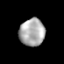
Tissue: prostate
Cell type: T cells
Senescence score: 0.3529
Nuclear area (px): 684
Mean DAPI intensity: 170.231